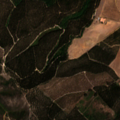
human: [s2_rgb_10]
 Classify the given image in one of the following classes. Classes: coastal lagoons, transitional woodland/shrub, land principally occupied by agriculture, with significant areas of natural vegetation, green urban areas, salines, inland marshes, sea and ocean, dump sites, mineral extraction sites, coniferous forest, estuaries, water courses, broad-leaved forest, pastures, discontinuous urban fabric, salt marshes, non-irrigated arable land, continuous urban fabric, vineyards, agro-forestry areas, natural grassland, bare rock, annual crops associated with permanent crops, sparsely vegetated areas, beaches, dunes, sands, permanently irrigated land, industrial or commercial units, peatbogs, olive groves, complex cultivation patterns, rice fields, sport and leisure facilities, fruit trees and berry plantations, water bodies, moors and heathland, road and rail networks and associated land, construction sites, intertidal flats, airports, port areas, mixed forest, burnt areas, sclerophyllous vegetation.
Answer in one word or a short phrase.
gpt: non-irrigated arable land, broad-leaved forest, transitional woodland/shrub